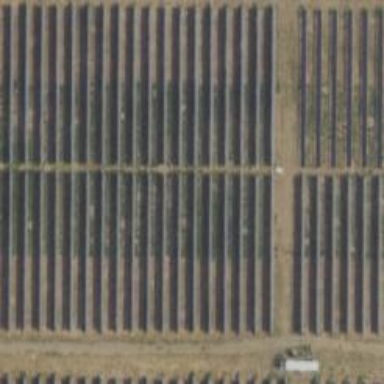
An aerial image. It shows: Solar photovoltaic panel generator.